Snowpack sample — Loveland Pass, Silver Plume, Colorado, USA (1/12/25, 11:40 AM MST)
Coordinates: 39.66, -105.88
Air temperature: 7 °F
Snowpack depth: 140 cm
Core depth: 10 cm
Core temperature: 41 °F
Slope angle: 11°, slope face: 30°
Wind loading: high
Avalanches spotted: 2
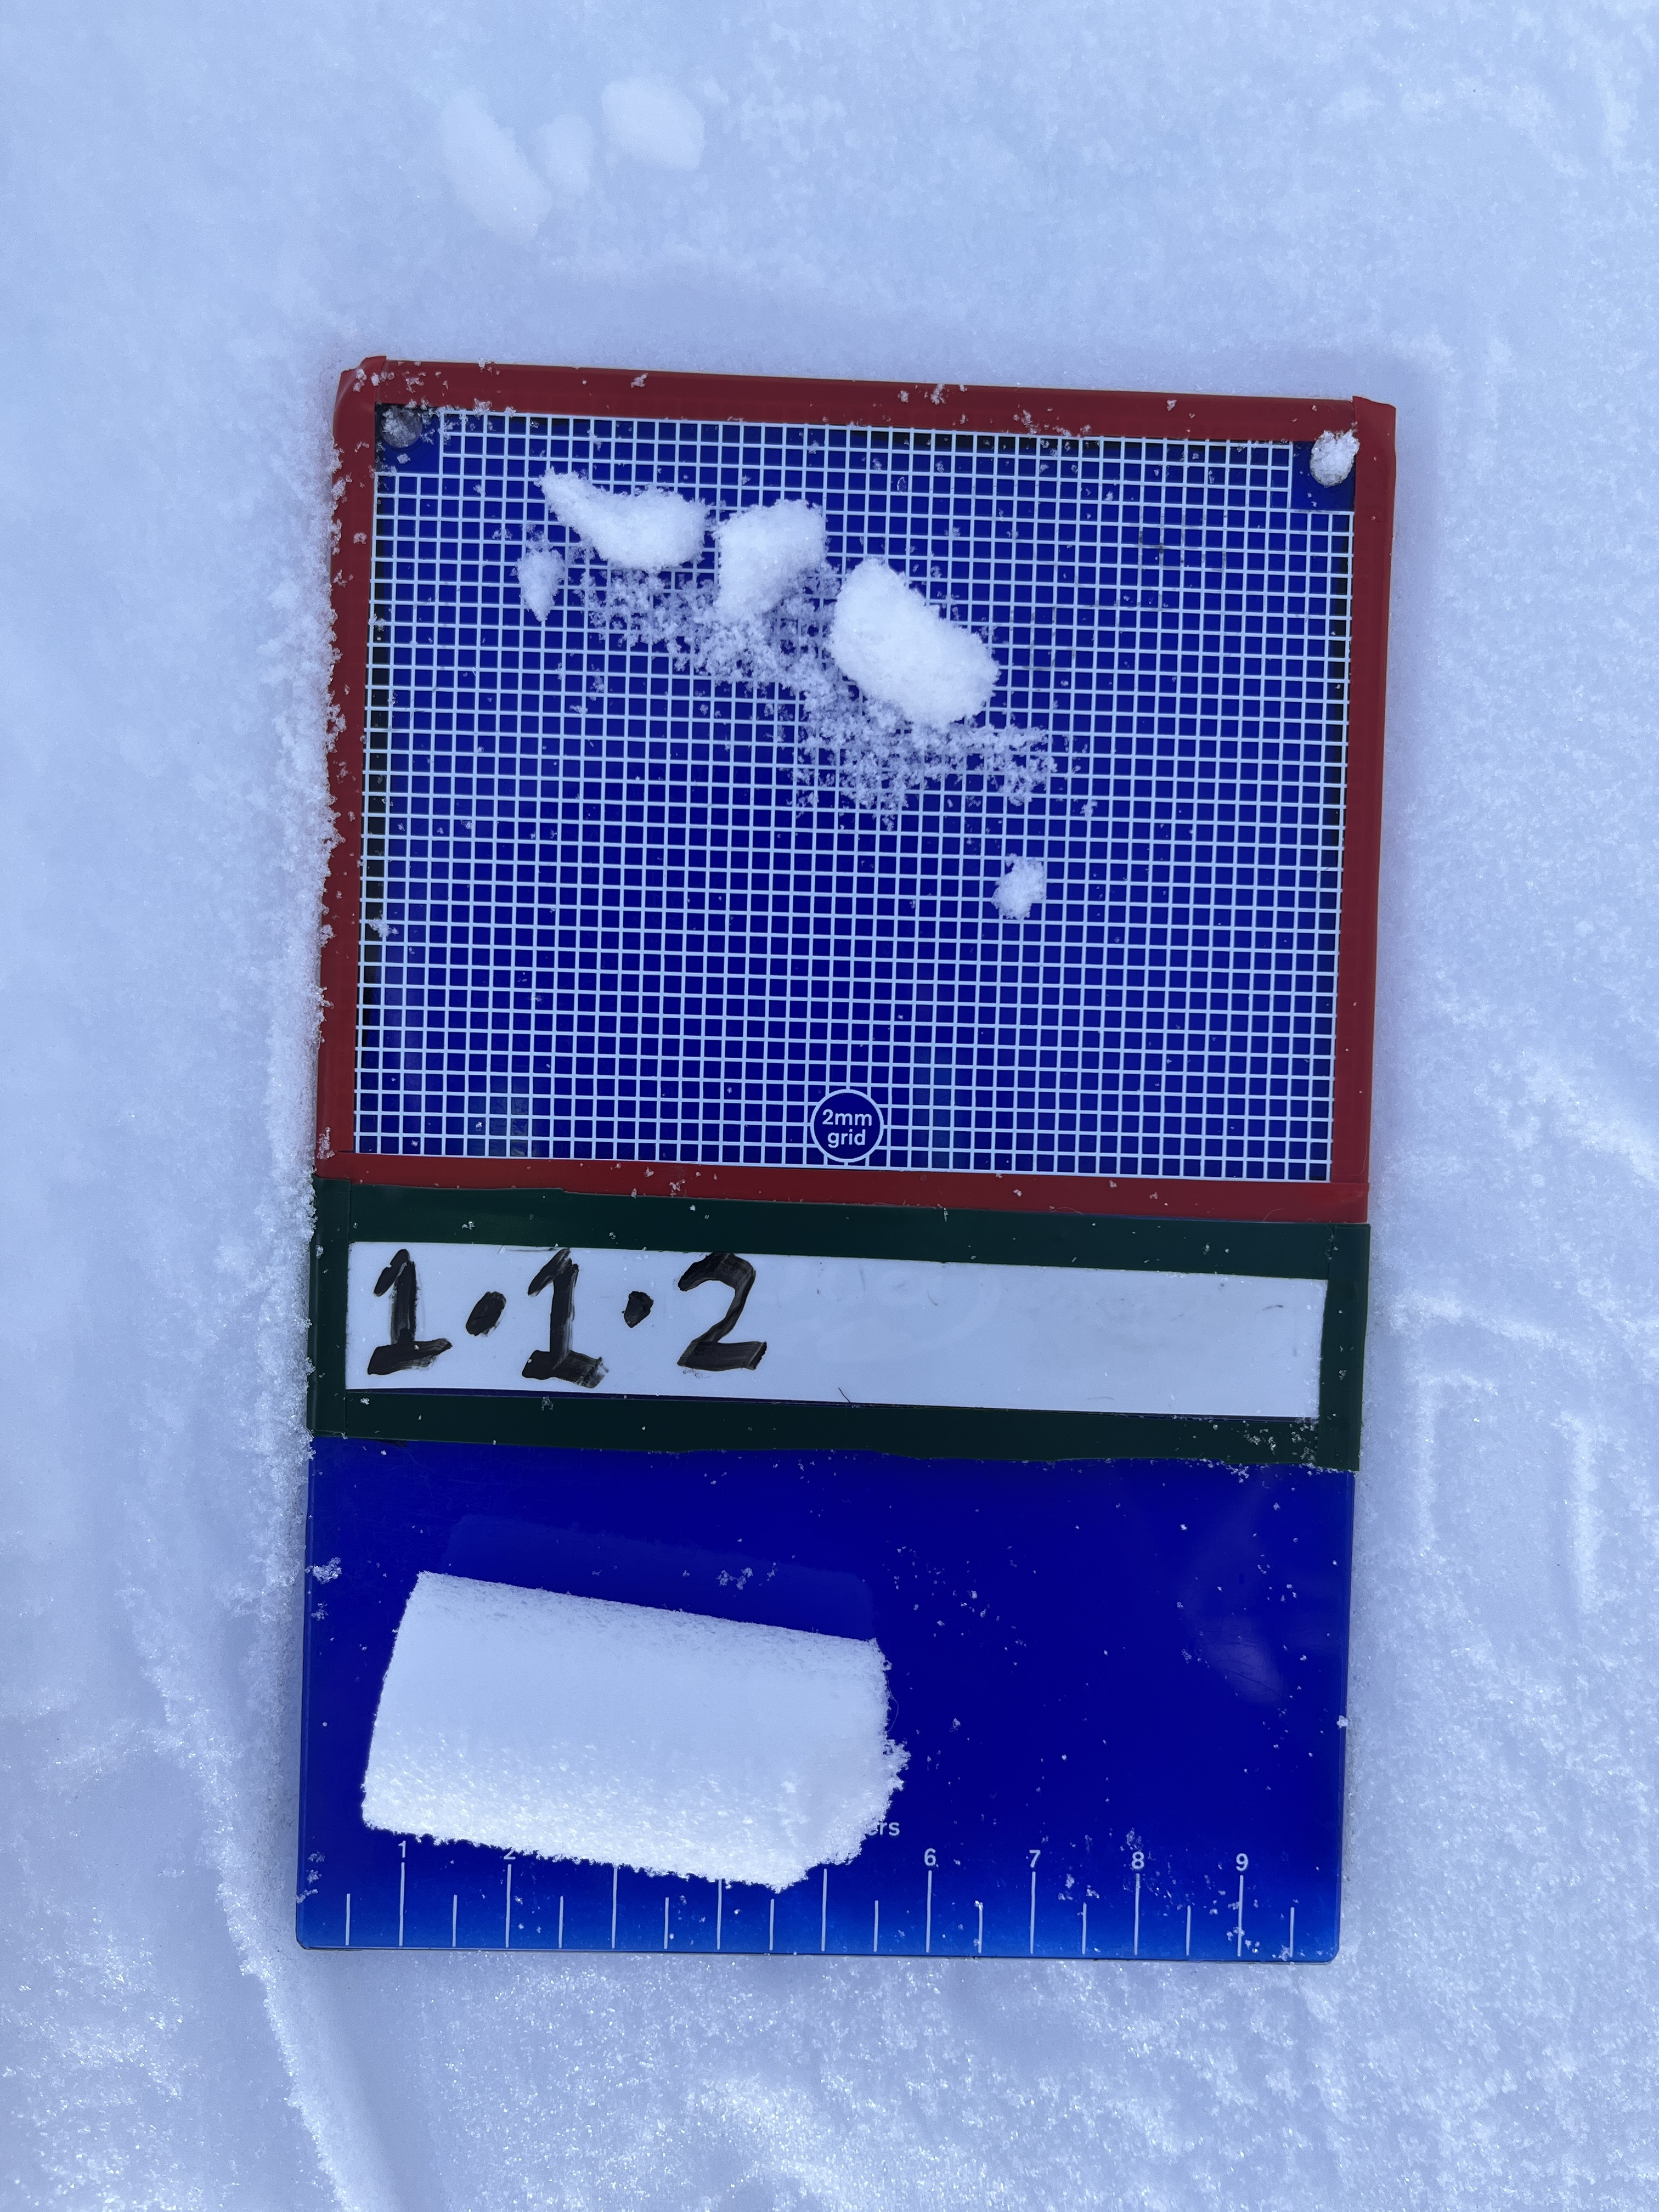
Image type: crystal_card
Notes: Pilot using slightly modified coring method that took too large segment for snow profile picturing, advised not to use in higher level models. Two avalanche on south face nearby, partially cloudy with light snow in the last 24 hours. Lots of wind loading on eastern features.